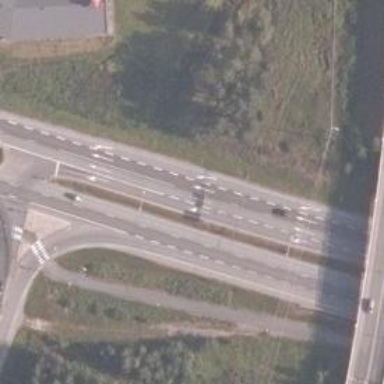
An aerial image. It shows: Asphalt road classified as trunk highway.